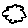
Label: cloud